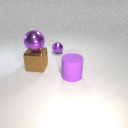
large brown metal cube to the left of small purple metal sphere